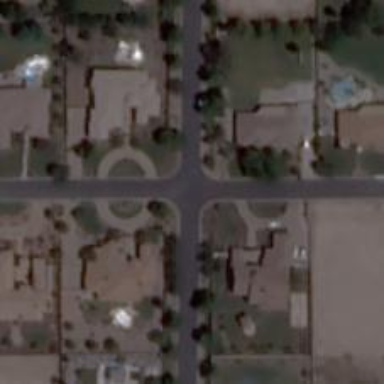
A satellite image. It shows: Residential road.